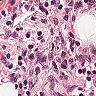
Metastatic tissue present: no